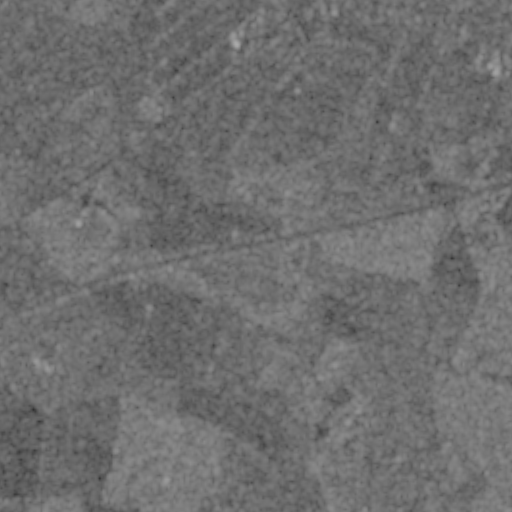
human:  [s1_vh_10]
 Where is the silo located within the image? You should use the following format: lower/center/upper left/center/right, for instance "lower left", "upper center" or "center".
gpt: The silo is located in the lower left of the image.
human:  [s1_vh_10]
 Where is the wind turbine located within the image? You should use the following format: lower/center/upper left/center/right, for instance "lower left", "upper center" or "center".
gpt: The wind turbine is located in the lower left of the image.
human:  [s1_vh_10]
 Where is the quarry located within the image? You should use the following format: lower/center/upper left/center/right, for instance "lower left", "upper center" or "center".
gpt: There is no quarry in the image.

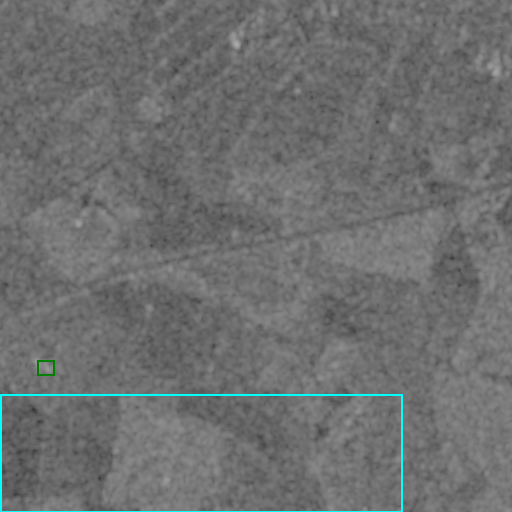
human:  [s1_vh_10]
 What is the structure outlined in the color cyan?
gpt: The structure outlined in cyan is a crop field.
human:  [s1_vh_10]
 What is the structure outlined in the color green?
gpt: The structure outlined in green is a silo.
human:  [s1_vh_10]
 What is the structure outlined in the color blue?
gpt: There is no blue outline.